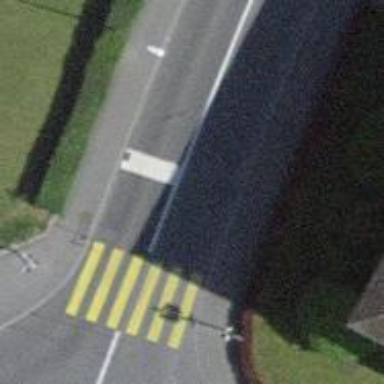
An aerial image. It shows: Kerb serving as barrier.